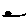
Label: moon